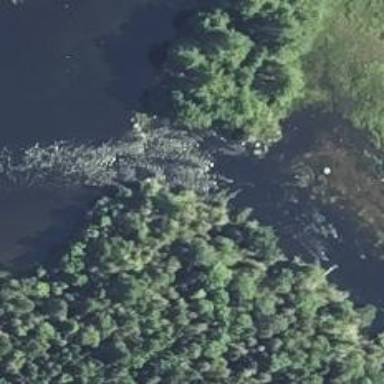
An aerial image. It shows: Rapids in the waterway.